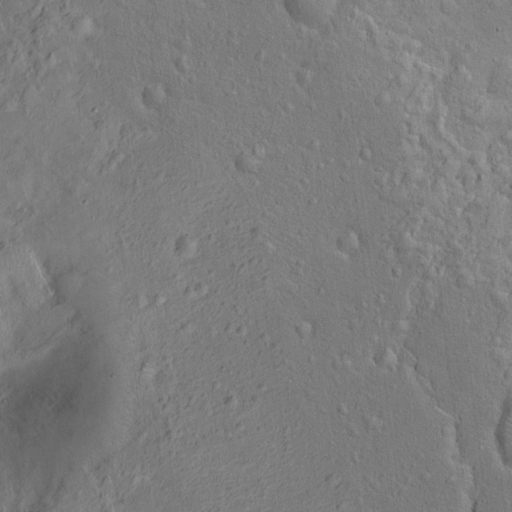
Classes present: Background, Cone